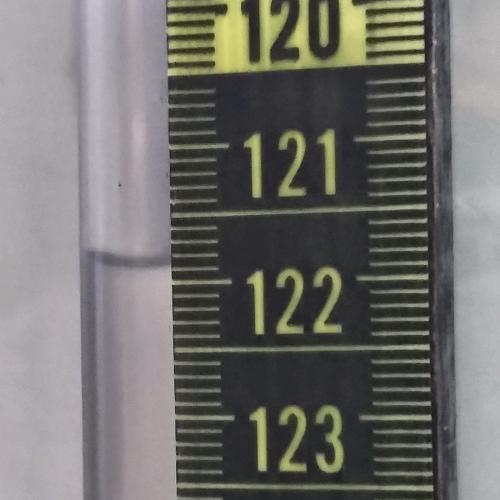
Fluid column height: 121.9 cm